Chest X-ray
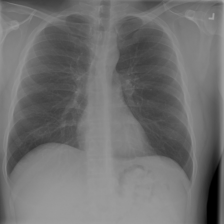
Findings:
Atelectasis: negative
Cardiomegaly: negative
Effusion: negative
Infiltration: negative
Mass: negative
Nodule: negative
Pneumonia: negative
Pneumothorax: negative
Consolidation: negative
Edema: negative
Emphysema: negative
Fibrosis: negative
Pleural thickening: negative
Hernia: negative